Interaction volume radius: 10 \u00c5
Interaction volume height: 10 \u00c5
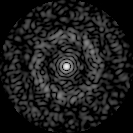
Disorder parameter: 0.8121